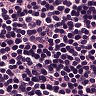
Metastatic tissue present: no